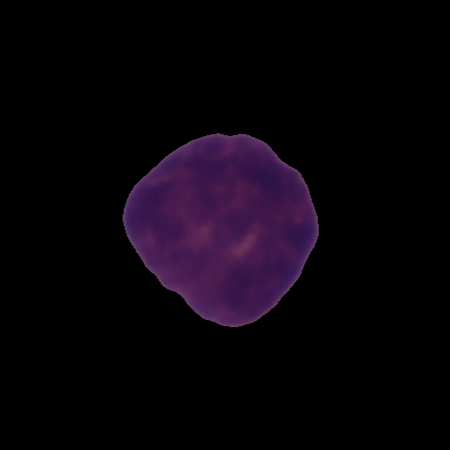
Label: healthy